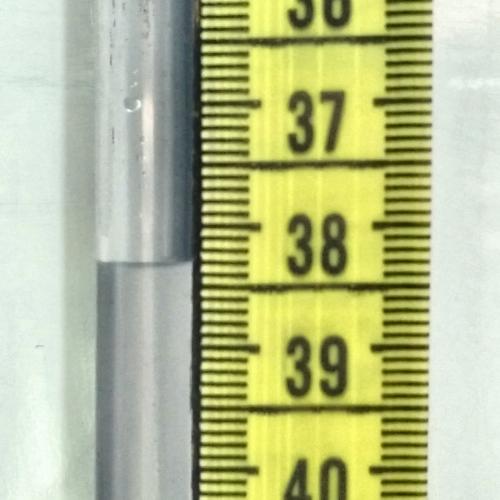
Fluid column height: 38.3 cm